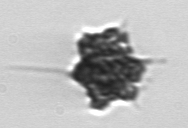
Label: Dictyocha